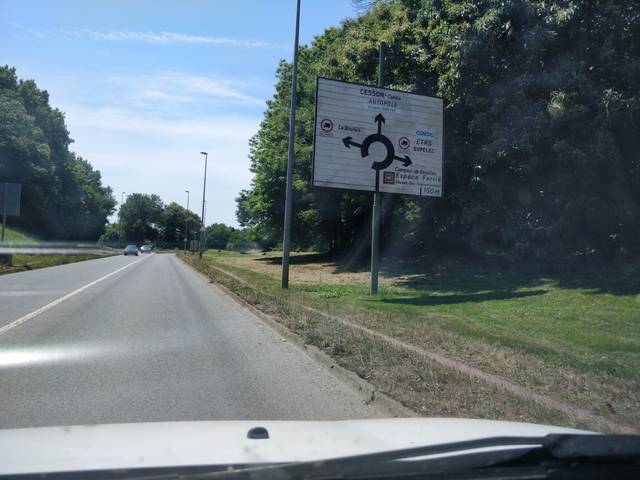
Region: France
Coordinates: 48.125, -1.621